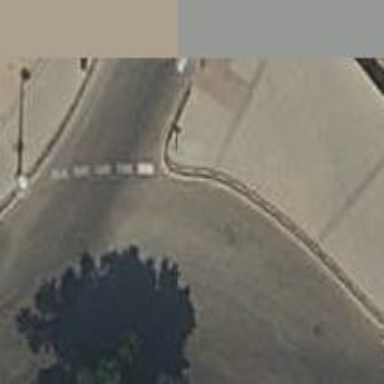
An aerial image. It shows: Tertiary road with asphalt surface leading to roundabout junction.